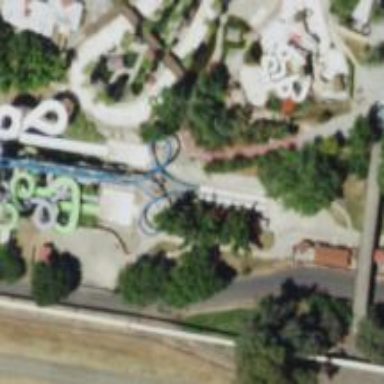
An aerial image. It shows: Water slide attraction.